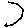
Label: moon